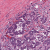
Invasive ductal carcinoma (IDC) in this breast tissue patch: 1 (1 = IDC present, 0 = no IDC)